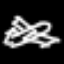
Label: airplane